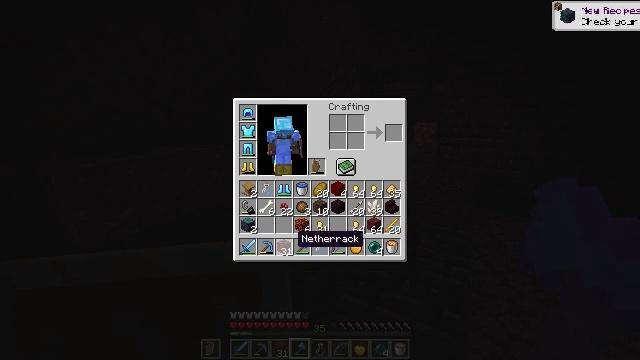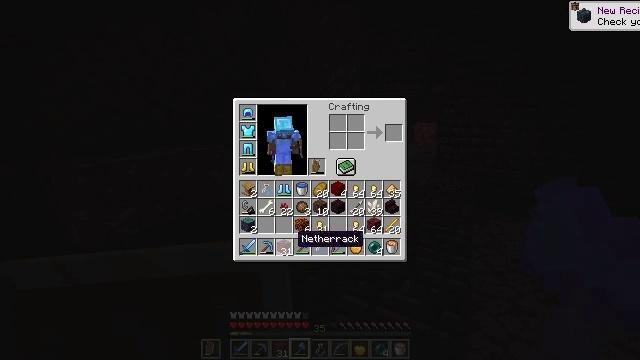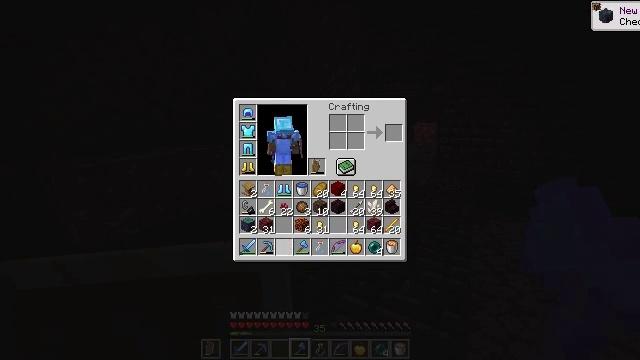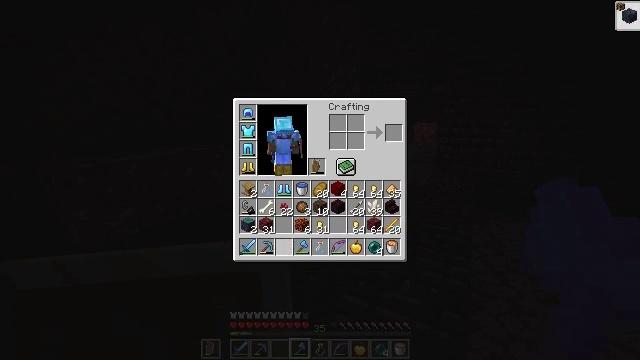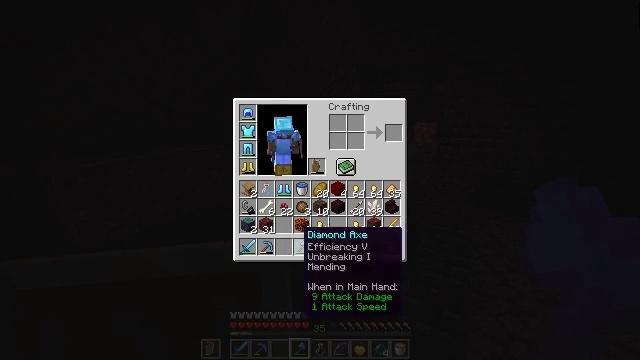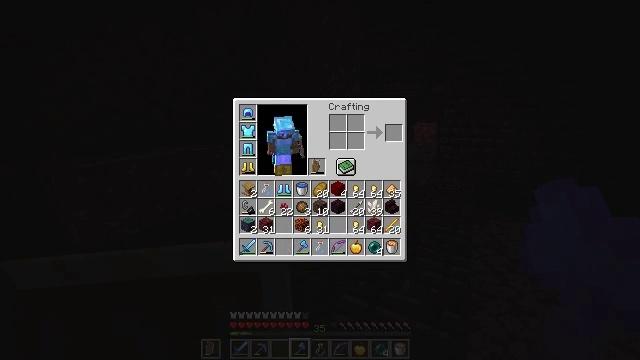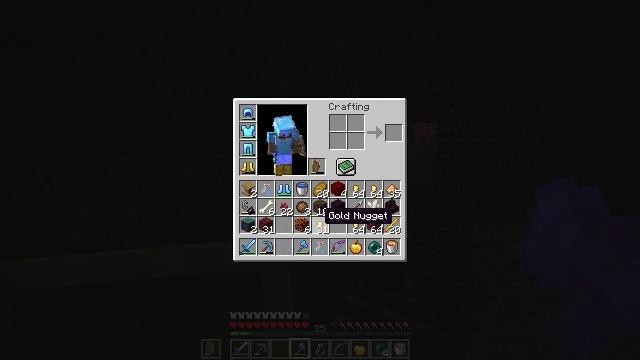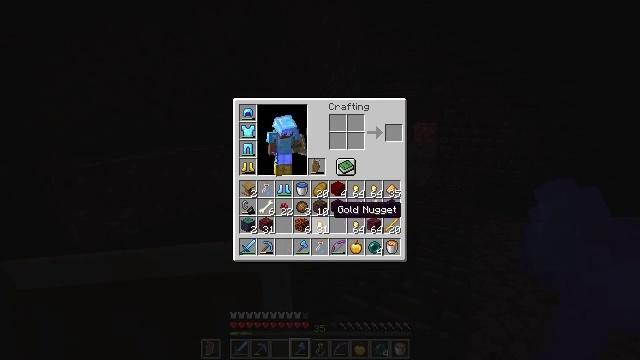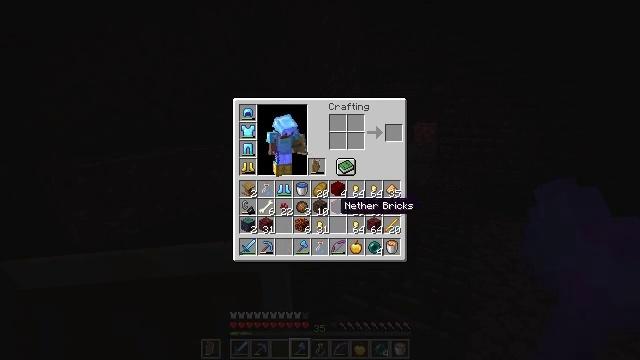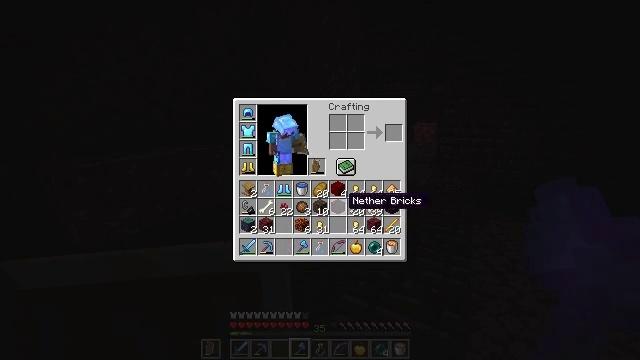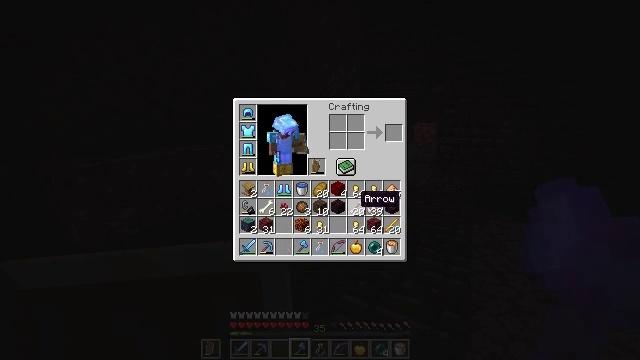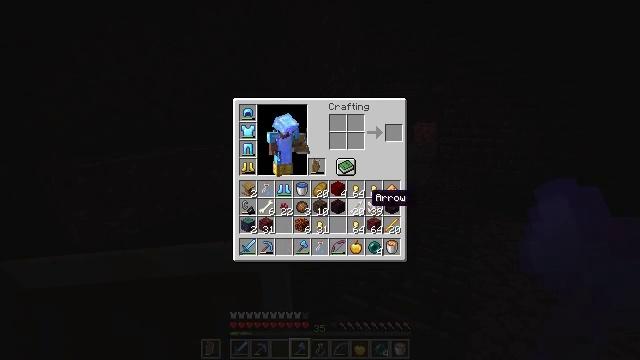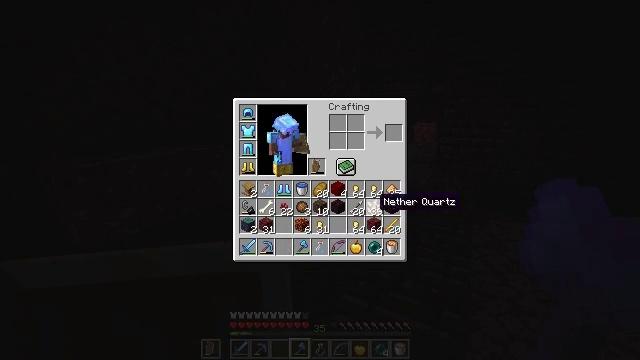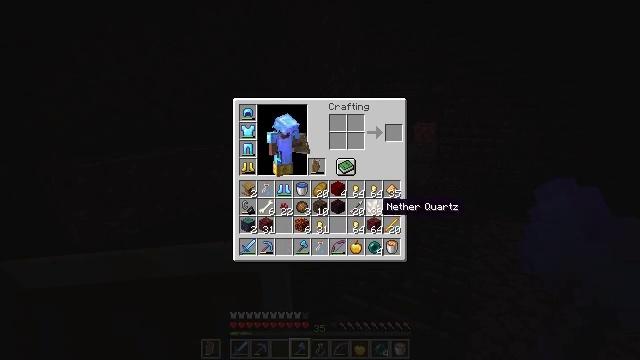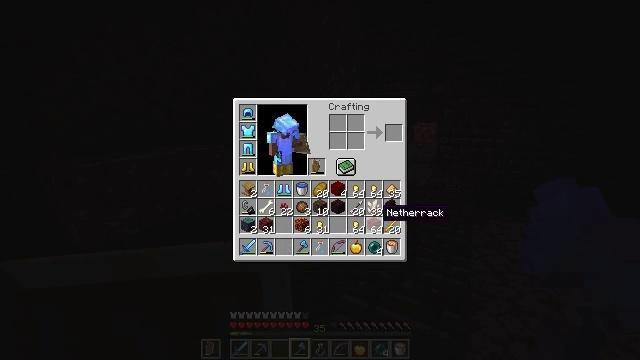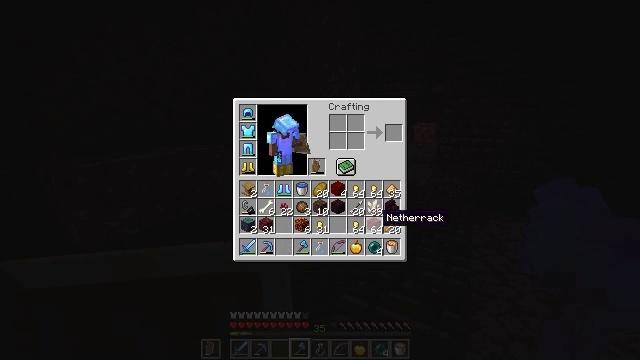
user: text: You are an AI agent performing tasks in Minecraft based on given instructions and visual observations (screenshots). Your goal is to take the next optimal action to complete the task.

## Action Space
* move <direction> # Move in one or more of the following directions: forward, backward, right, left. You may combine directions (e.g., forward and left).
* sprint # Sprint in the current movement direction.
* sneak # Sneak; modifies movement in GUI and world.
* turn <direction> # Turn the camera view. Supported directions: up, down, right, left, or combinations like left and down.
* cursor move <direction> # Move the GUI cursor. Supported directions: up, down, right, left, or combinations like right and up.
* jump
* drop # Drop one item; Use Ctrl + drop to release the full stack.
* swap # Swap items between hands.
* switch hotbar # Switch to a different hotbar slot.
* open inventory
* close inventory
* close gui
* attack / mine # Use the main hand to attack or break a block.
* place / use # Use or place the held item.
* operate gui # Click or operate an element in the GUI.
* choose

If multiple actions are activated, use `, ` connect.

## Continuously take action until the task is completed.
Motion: motion action
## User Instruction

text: Use a crafting table to craft warped planks from warped stem.
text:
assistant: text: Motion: sneak
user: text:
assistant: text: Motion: sneak, operate gui
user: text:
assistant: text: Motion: sneak, operate gui
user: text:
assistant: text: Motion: sneak, operate gui
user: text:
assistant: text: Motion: sneak, cursor move right and up
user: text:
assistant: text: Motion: sneak, cursor move right and up
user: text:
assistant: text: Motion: sneak, cursor move right
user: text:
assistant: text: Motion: sneak, cursor move right
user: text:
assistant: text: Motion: sneak, cursor move right
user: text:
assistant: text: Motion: sneak, cursor move right
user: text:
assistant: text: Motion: sneak, cursor move right
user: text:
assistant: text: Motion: sneak, cursor move right
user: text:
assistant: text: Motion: sneak
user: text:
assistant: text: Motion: sneak
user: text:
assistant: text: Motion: sneak
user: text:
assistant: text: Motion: sneak
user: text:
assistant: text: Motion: sneak
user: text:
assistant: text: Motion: sneak
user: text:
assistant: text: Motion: sneak
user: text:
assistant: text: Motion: sneak, cursor move left
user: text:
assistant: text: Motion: sneak, cursor move left
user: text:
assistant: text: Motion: sneak, cursor move left
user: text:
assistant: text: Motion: sneak
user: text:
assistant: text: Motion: cursor move left
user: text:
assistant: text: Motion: no_op
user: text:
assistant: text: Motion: cursor move left
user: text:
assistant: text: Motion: no_op
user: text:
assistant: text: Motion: no_op
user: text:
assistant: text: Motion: no_op
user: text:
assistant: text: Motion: no_op